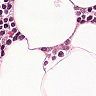
Metastatic tissue present: no